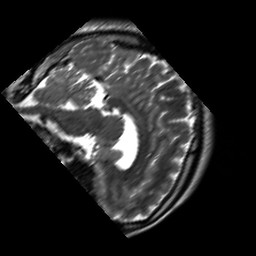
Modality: T2w
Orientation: sagittal
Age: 28
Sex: male
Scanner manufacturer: siemens
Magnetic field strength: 3 T
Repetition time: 7 s
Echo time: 0.09 s